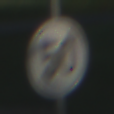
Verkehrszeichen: EndeGeschwindigkeit50
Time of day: MorningAfternoon
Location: Outdoor (RoadRail)
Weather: Clear
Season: NotSpecified
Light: Natural